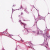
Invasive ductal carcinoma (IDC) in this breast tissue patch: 0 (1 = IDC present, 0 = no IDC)